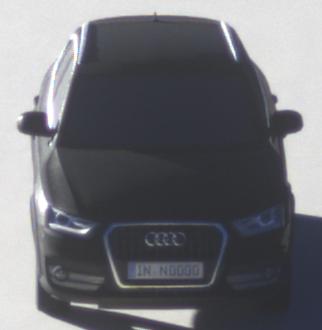
Make: Audi
Model: Q3 1.4 TFSI
Detailed model: Q3 (8U)
Model produced from: 2013/07
Model produced until: 2014/10
Doors: 5
Color: black
Road condition: dry road
Daytime: sunrise or sunset
Contrast: high contrast